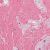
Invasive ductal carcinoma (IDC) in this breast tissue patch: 0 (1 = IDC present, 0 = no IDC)